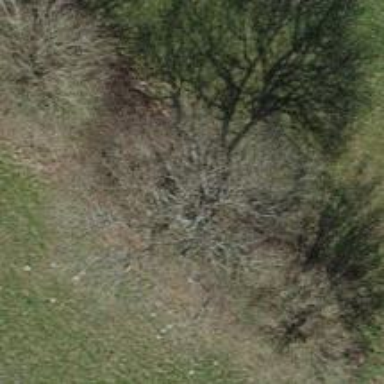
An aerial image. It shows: Deciduous tree with broadleaved leaves.